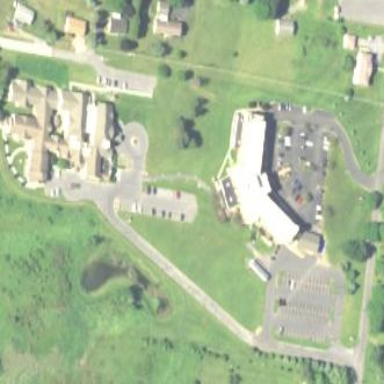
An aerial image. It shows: Nursing home.